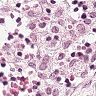
Metastatic tissue present: no